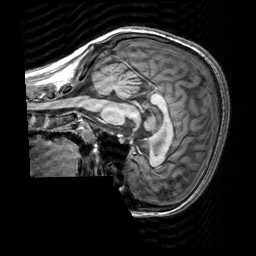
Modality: T1w
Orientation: sagittal
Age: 21
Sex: female
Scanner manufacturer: siemens
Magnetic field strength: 3 T
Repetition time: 2.3 s
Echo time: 0.00303 s